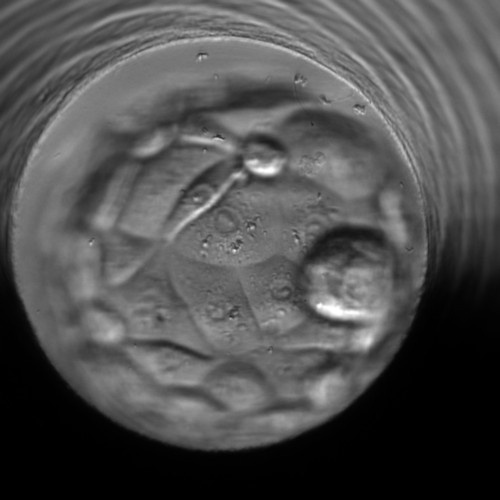
Embryo quality: good